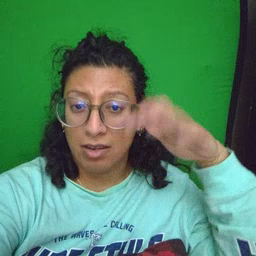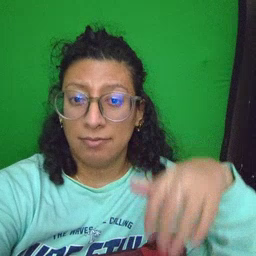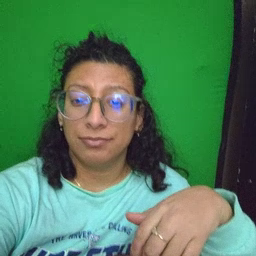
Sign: rain